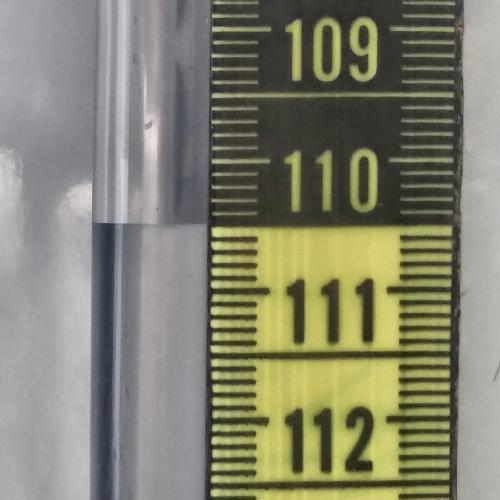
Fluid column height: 110.5 cm